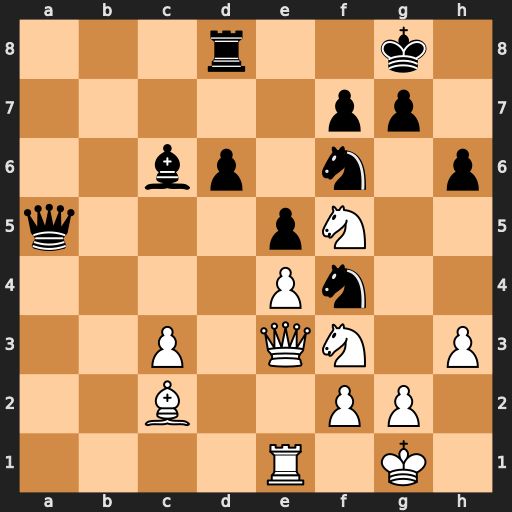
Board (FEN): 3r2k1/5pp1/2bp1n1p/q3pN2/4Pn2/2P1QN1P/2B2PP1/4R1K1
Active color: w
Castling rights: -
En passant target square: -
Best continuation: Ne7+ Kf8 Nxc6